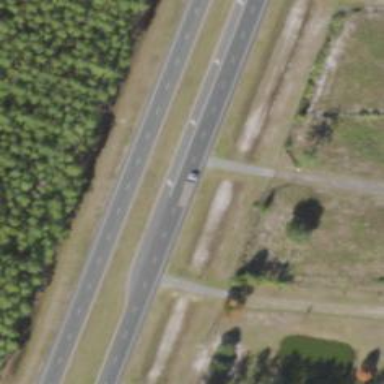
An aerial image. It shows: Asphalt road classified as trunk highway.